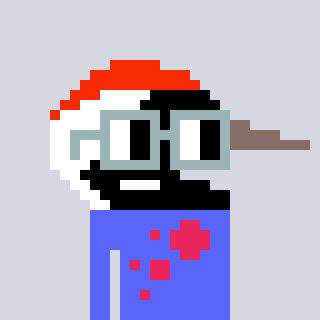
a pixel art character with square dark gray glasses, a crane-shaped head and a purple-colored body on a cool background